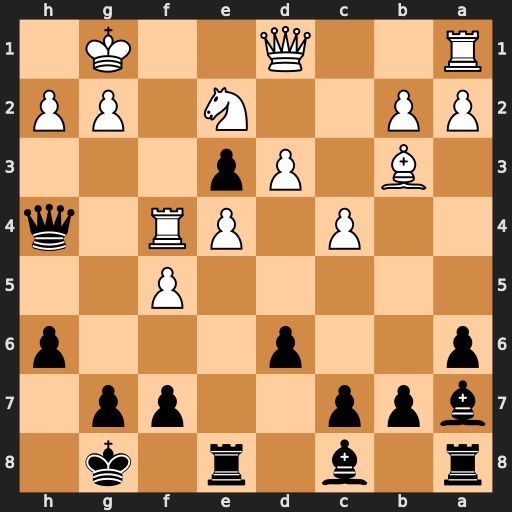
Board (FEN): r1b1r1k1/bpp2pp1/p2p3p/5P2/2P1PR1q/1B1Pp3/PP2N1PP/R2Q2K1
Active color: b
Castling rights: -
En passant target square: -
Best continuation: Qxf4 Nxf4 e2+